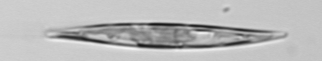
Label: Pleurosigma